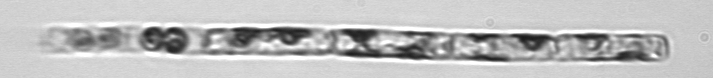
Label: Guinardia_delicatula_TAG_internal_parasite